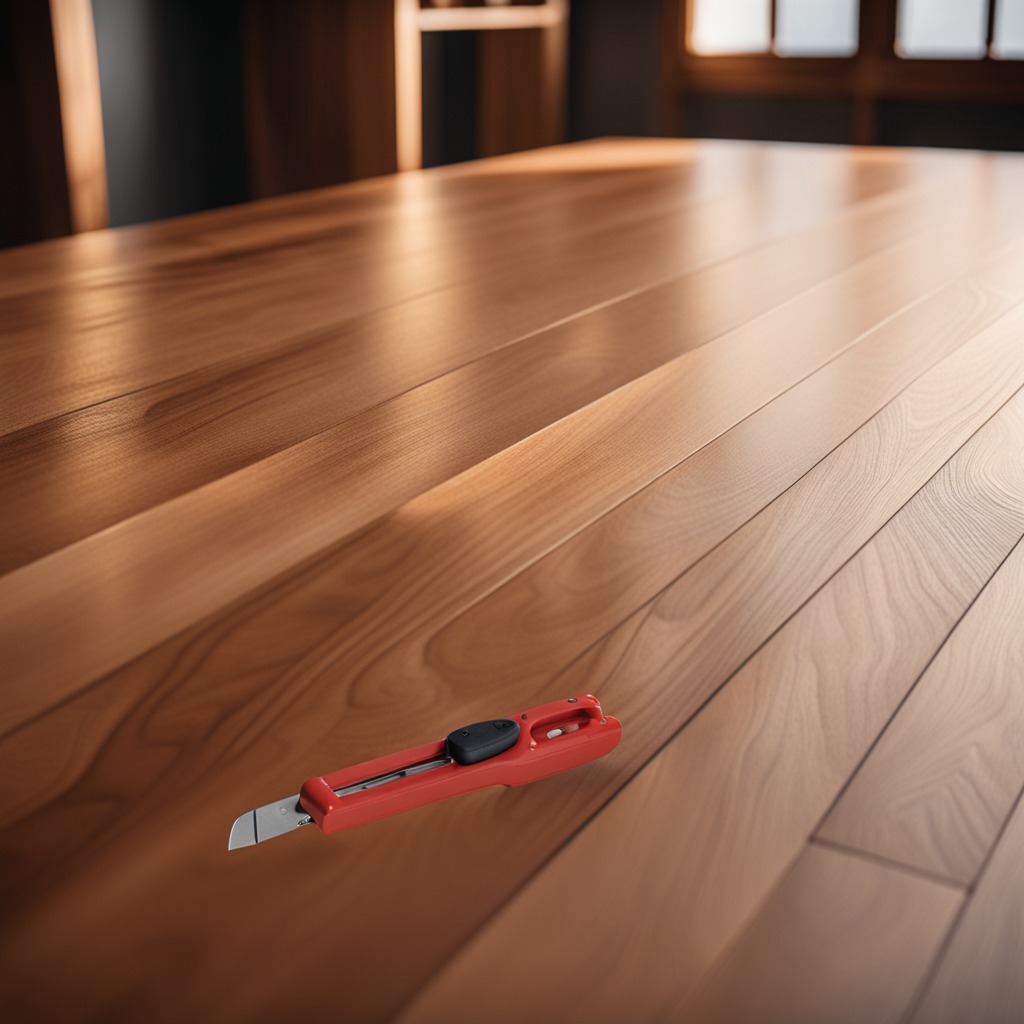
A utility knife is lying on the wooden table in a carpentry studio.